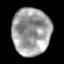
Tissue: skin
Cell type: Epithelial cells
Senescence score: 0.2672
Nuclear area (px): 1790
Mean DAPI intensity: 157.02